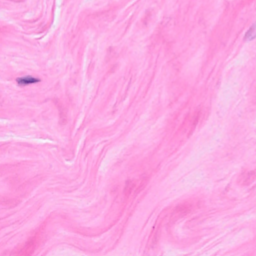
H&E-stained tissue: Breast